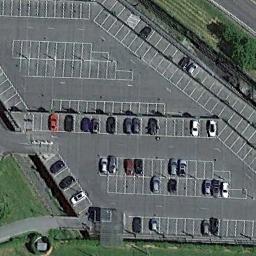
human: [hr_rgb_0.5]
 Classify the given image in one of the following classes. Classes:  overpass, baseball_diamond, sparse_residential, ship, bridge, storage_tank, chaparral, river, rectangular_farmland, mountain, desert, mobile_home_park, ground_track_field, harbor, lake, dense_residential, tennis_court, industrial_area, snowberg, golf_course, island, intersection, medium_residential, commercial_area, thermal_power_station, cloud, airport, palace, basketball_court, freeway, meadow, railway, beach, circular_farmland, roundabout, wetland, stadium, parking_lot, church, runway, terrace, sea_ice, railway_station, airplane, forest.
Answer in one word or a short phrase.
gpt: parking_lot